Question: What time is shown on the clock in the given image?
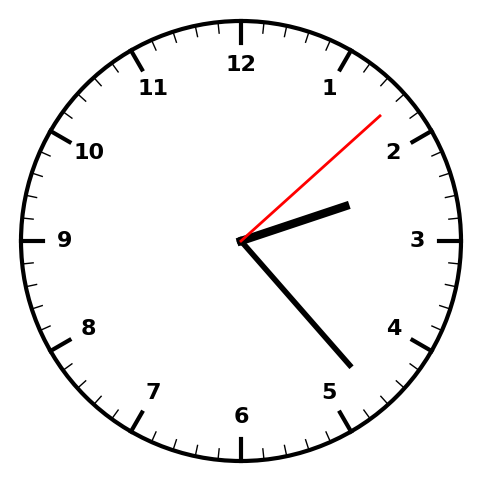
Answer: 02:23:08